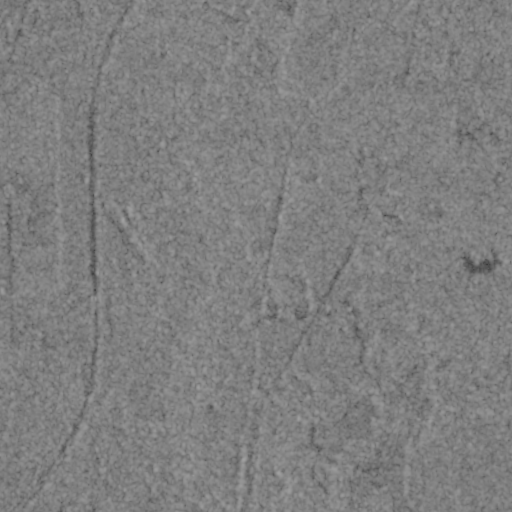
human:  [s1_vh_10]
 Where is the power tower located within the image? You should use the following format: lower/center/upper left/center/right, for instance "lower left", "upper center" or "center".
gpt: The power tower is located in the upper left of the image.
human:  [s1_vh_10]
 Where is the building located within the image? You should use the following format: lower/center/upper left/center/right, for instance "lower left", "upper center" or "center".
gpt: The building is located in the lower right of the image.
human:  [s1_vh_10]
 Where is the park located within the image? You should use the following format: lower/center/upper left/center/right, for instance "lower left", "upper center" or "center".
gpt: There is no park in the image.

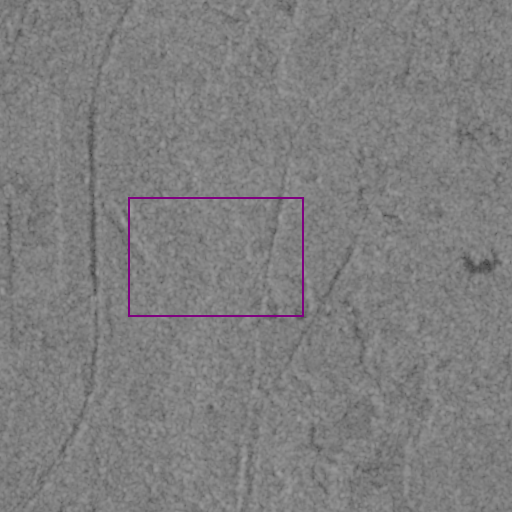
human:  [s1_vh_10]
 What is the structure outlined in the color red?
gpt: There is no red outline.
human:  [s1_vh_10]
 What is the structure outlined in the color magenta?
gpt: There is no structure outlined in magenta.